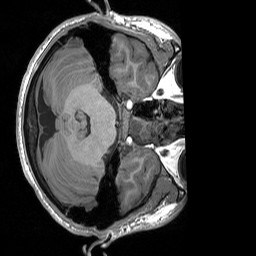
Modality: T1w
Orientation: axial
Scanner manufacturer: siemens
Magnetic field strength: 3 T
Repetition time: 1.76 s
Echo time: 0.0022 s